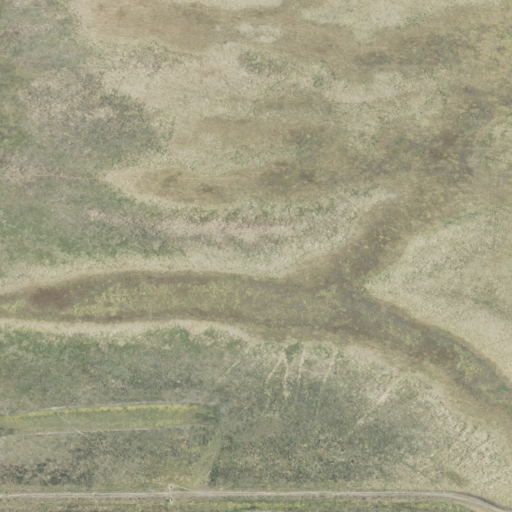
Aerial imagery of plain(s) in Oregon named Little Red S Fields containing pasture, herbaceous wetlands, and woody wetlands